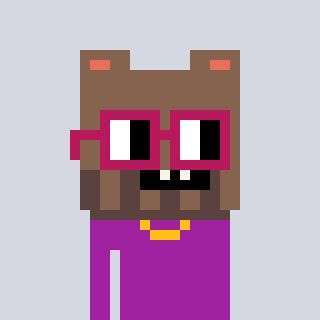
a pixel art character with square dark red glasses, a bear-shaped head and a magenta-colored body on a cool background